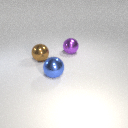
large brown metal sphere behind large blue metal sphere